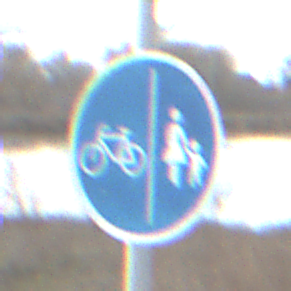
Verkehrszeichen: GetrennterRadUndGehwegRadwegLinks
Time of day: SunriseSunset
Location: Outdoor (RoadRail)
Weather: PartlyCloudy
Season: NotSpecified
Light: Natural